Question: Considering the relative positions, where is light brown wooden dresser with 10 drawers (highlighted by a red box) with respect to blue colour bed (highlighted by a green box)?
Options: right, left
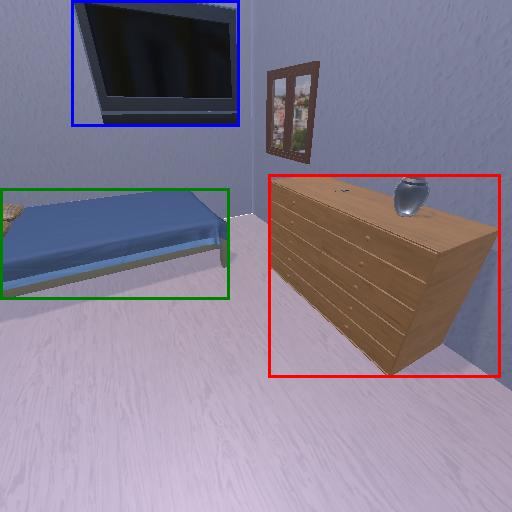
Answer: right